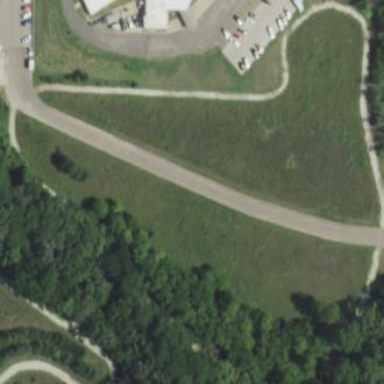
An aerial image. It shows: Unpaved footway.